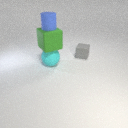
large cyan rubber sphere in front of small gray rubber cube